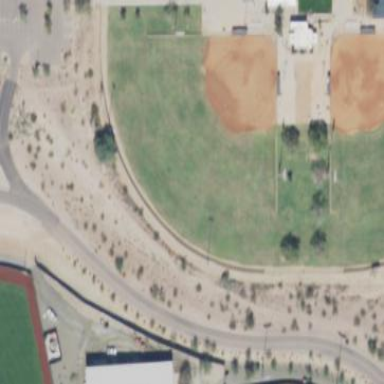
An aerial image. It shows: Softball pitch for leisure sports.